Aerial crown-view tile of a tropical tree (Barro Colorado Island, Panama), acquired 20250317:
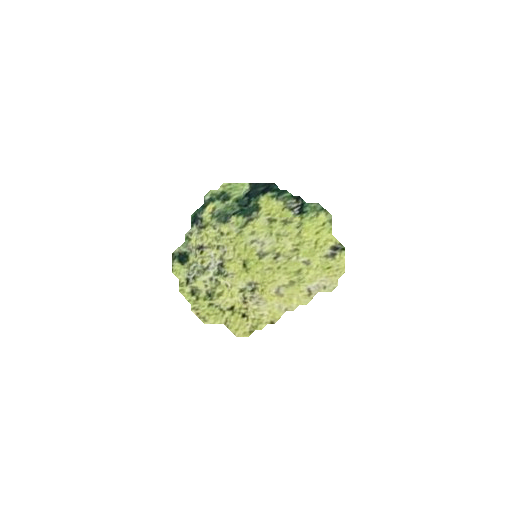
Species: Alseis blackiana
GBIF accepted scientific name: Alseis blackiana
Crown area: 27.564 m²